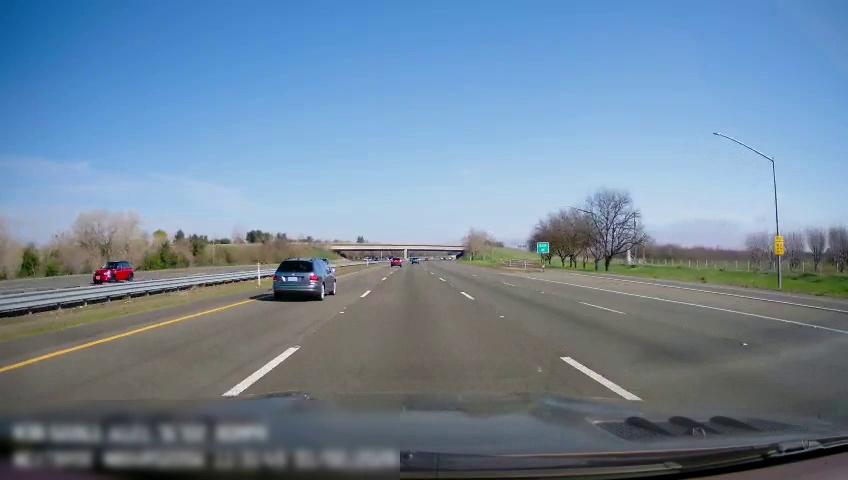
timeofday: Day
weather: Sunny
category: Drivable Space
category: Drivable Space
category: Vehicles | SUV
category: Vehicles | SUV
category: Vehicles | SUV
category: Vehicles | Car
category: Lanes | Current Lane
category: Lanes | Current Lane
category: Lanes | Alternate Lane
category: Lanes | Alternate Lane
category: Lanes | Alternate Lane
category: Lanes | Alternate Lane
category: Traffic | Signs
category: Traffic | Signs